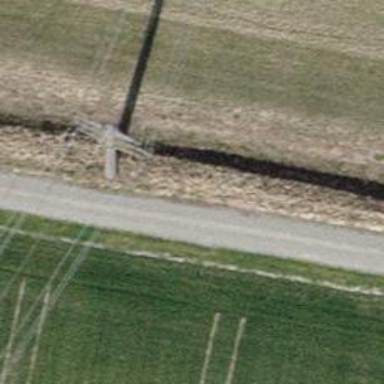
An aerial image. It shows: Power tower.